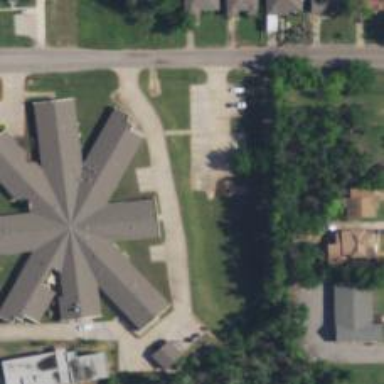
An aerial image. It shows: Nursing home building.